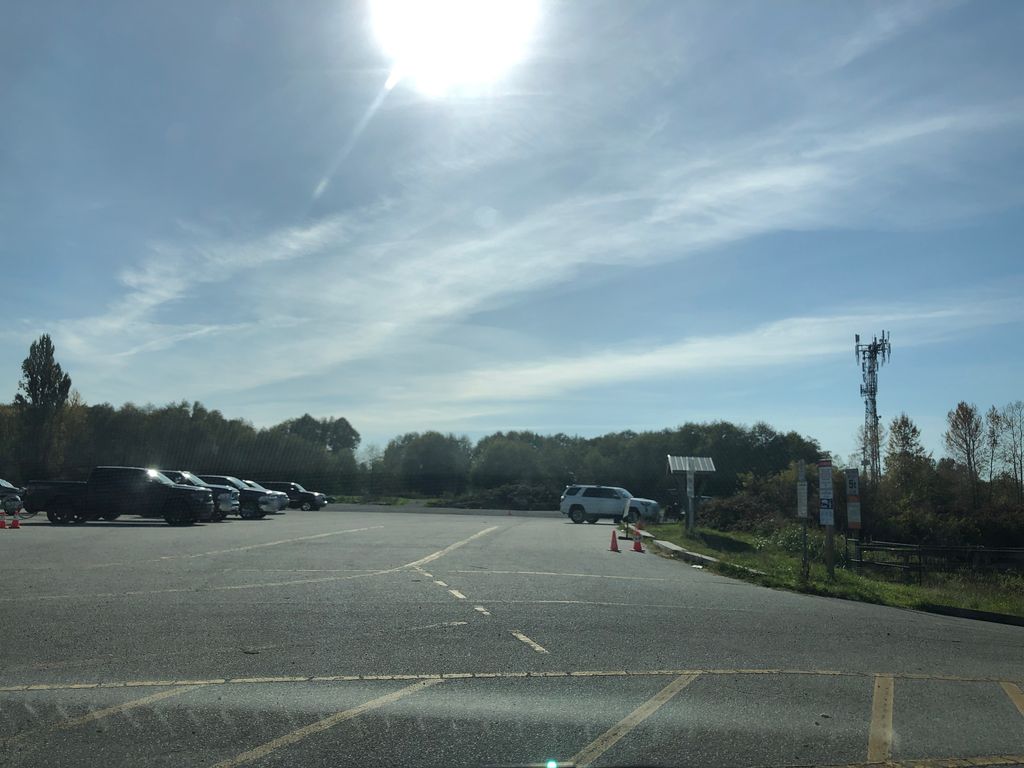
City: vancouver